Question: I have a fbk account verified by phone (with sms code).
I'm trying to create a new application and I always get this dialog

I followed the link on the bottom (<URL> and uploaded a photo of my ID, but I still get this and can not create application.
I'm using my real name in my profile.
Any ideas what is wrong and what else to do to verify my account?
thank you
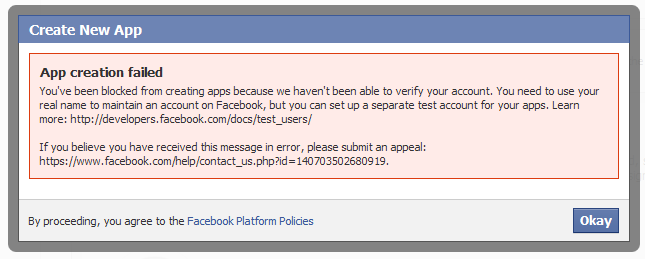
Answer: A week after uploading my photo ID my account was verified and I can now create apps and use the Graph API